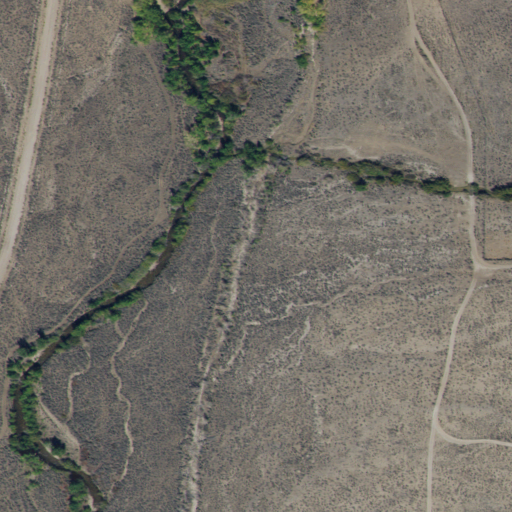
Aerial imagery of valley in Idaho named Sawmill Canyon containing only shrub